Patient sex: M
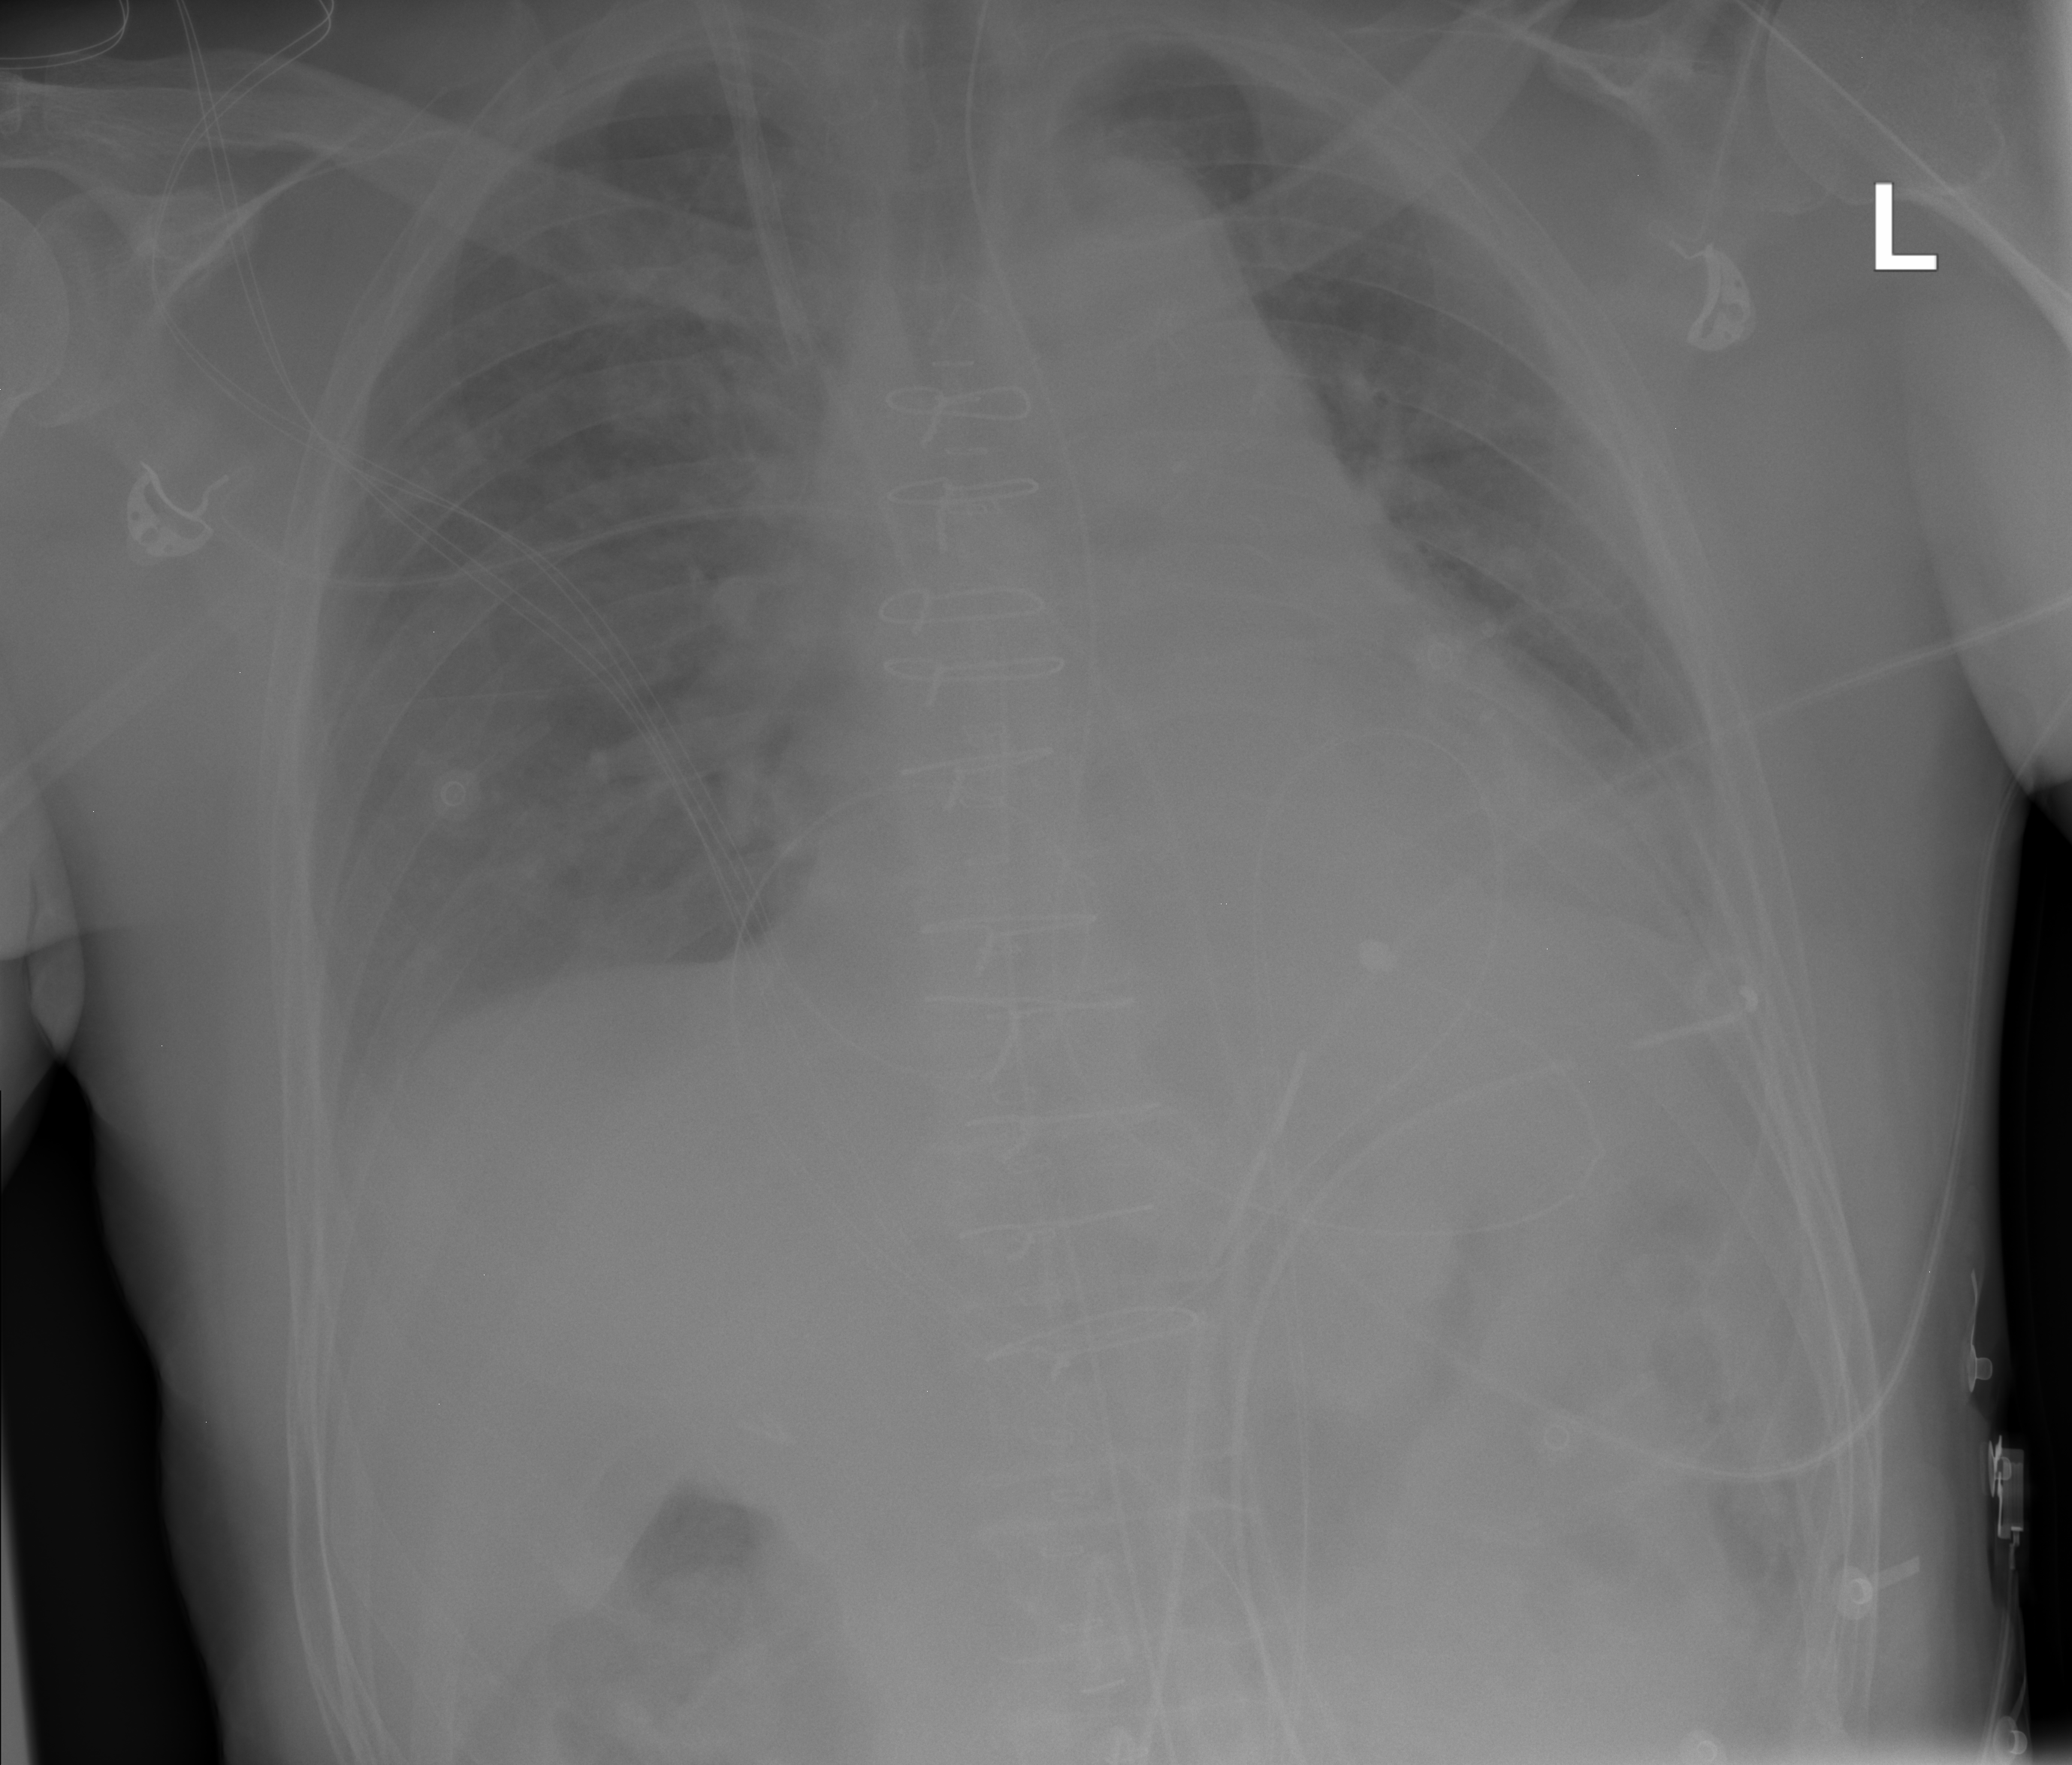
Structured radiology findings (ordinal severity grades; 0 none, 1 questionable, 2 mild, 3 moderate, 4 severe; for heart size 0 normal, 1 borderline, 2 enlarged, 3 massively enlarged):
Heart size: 1
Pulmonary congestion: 0
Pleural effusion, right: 2
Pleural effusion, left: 2
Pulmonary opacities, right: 2
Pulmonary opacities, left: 2
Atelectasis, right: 0
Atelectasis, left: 2